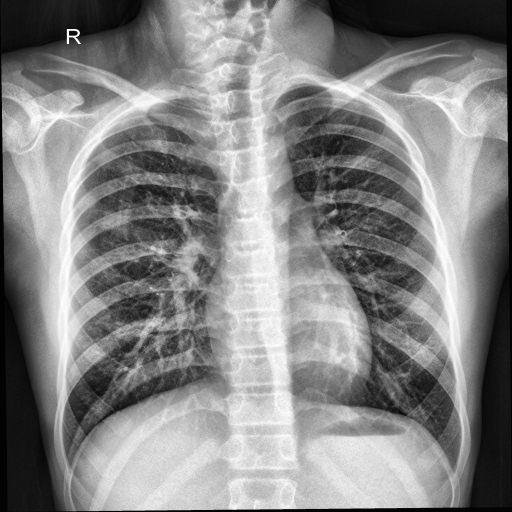
Finding: NORMAL